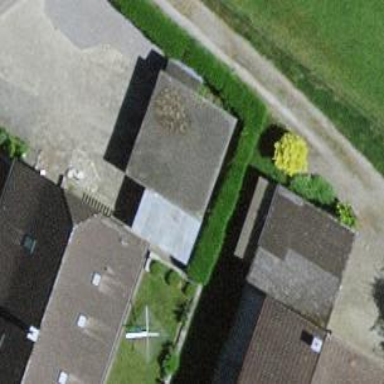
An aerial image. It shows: Garage.